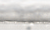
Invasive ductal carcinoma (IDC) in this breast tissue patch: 0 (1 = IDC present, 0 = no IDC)